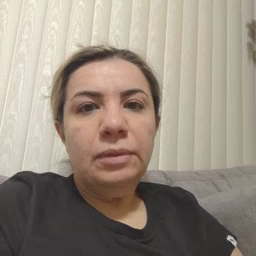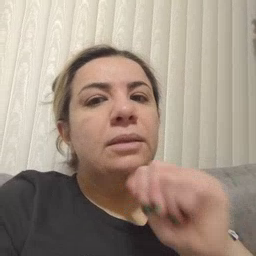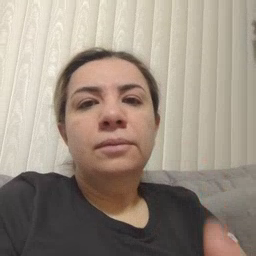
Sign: not